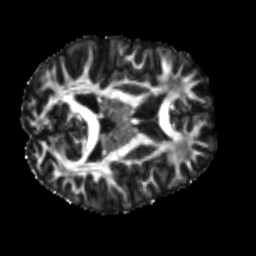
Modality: FA
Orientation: axial
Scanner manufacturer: siemens
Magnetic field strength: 3 T
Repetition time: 4 s
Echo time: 0.0594 s